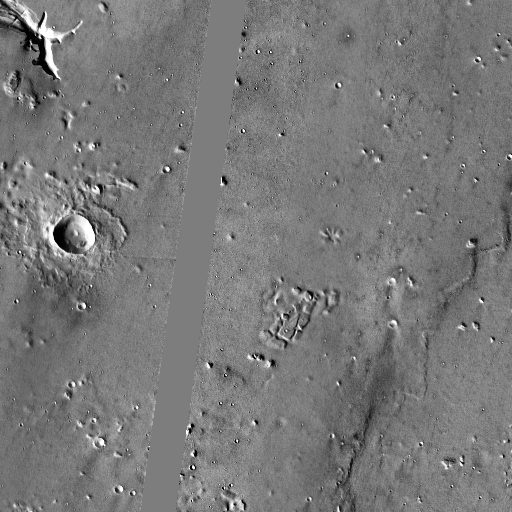
Crater classes present: Background, Other, Layered